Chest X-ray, PA view. Patient: 68 years old, sex M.
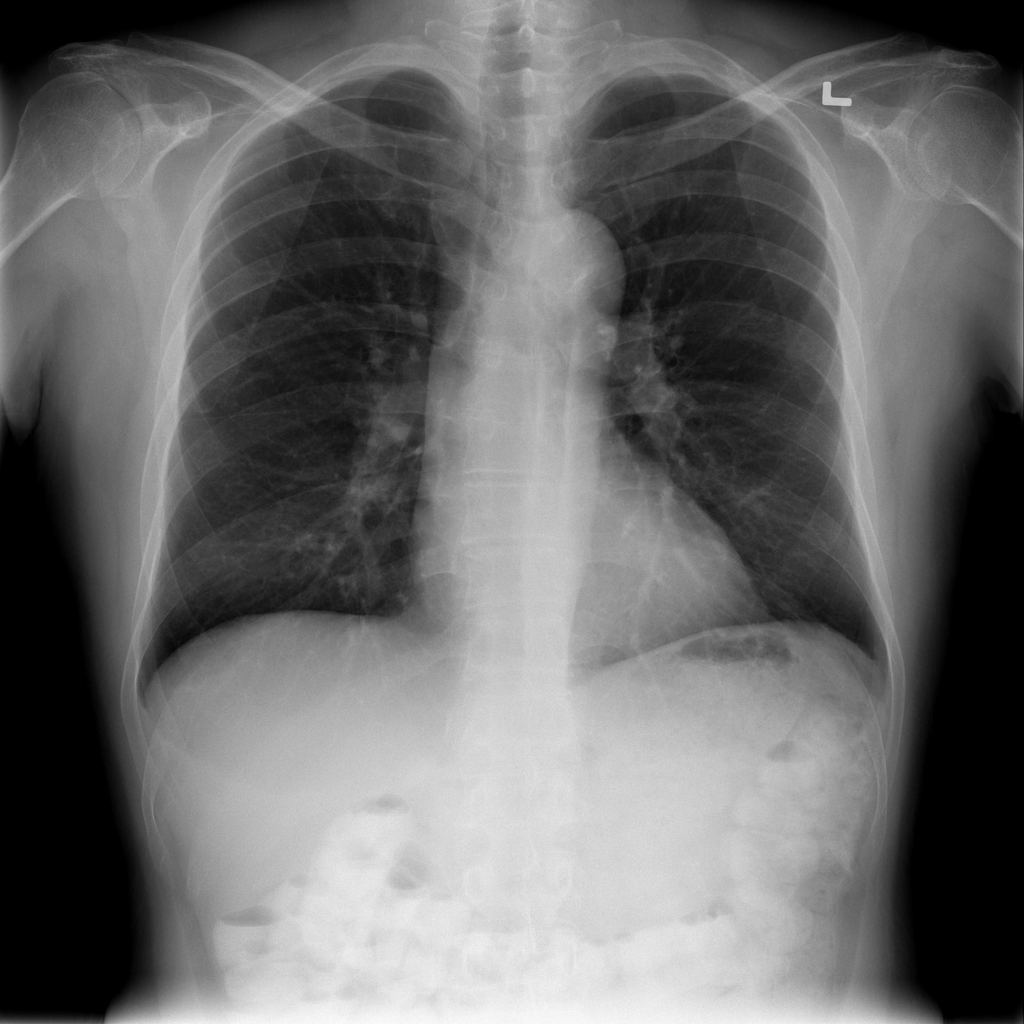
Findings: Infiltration